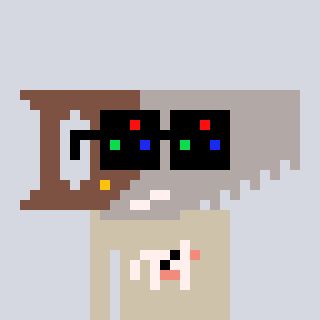
a pixel art character with square black sunglasses, a saw-shaped head and a bege-colored body on a cool background